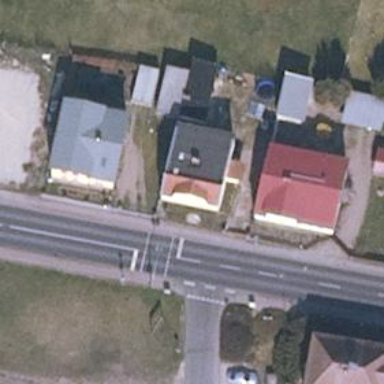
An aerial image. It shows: Pedestrian crossing with traffic signals.